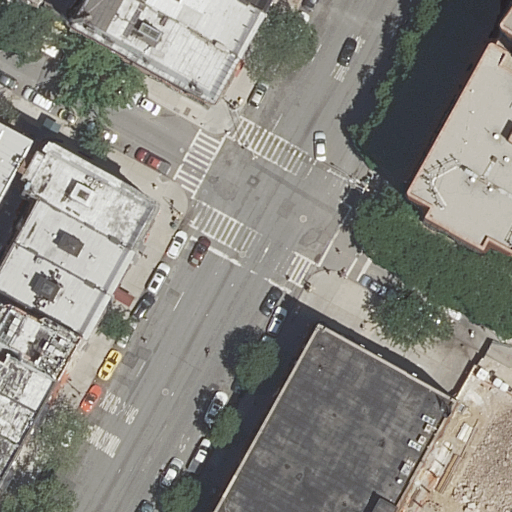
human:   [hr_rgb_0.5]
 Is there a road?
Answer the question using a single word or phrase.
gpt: yes

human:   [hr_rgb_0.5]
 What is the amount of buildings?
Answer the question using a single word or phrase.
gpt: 15

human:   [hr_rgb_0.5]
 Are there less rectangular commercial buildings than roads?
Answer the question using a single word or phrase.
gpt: yes

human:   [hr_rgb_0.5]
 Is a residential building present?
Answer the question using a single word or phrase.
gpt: yes

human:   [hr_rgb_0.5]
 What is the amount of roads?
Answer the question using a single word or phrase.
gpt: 12

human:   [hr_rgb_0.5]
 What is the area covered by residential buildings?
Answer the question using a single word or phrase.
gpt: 3300m2

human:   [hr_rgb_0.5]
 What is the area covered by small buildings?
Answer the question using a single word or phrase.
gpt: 143m2

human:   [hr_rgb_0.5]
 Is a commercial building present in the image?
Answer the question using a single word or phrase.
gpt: no

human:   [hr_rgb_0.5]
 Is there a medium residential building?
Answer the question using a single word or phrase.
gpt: yes

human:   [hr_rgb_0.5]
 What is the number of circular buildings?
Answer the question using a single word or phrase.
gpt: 0

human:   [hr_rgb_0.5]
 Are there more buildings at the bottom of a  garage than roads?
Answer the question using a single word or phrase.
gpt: no

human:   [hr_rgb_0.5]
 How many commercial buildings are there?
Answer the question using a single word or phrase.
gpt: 0

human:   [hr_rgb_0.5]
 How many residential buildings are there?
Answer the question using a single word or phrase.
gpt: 14

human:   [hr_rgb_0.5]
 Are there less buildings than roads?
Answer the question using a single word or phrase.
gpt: no

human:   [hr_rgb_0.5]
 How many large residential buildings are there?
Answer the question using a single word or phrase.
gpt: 2

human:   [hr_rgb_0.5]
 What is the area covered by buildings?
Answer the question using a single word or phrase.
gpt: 4375m2

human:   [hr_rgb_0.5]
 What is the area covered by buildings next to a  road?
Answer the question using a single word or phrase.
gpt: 4375m2

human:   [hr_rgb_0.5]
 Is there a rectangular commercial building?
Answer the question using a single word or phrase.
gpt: no

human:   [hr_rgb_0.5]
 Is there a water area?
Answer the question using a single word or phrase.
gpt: no

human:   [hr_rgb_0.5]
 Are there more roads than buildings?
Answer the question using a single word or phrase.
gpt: no

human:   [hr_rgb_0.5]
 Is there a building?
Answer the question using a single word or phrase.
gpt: yes

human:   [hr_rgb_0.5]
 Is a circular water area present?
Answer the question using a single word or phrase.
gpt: no

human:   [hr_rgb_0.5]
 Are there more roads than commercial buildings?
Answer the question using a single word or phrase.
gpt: yes

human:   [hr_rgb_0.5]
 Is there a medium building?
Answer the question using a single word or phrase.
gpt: yes

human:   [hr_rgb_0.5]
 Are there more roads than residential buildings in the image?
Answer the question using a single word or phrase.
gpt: no

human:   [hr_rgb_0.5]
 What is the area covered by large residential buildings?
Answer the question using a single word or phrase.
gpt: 1624m2

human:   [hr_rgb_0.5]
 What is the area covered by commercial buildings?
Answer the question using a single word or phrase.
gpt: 0m2

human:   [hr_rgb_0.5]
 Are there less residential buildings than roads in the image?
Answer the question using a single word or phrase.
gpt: no

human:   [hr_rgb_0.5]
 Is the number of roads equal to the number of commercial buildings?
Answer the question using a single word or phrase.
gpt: no

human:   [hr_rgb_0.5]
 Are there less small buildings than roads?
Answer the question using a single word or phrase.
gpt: yes

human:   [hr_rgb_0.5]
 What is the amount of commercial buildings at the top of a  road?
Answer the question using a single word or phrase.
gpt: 0

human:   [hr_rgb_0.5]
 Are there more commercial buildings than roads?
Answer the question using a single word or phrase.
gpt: no

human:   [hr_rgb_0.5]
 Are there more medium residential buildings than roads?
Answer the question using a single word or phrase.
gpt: no

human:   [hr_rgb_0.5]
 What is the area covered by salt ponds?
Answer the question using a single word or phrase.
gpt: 0m2

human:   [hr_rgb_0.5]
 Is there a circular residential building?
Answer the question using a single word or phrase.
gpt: no

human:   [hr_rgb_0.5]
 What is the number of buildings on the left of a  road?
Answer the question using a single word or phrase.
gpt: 12

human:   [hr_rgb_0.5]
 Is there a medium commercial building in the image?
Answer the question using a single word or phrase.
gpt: no

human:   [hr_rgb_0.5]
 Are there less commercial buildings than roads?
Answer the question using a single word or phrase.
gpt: yes

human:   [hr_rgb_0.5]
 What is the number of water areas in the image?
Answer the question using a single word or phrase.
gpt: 0

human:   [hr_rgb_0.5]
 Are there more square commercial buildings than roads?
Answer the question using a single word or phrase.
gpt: no

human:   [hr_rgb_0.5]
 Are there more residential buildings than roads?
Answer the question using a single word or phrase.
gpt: yes

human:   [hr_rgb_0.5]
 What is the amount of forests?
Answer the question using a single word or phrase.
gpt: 0

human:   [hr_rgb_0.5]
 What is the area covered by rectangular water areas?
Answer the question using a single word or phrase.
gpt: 0m2

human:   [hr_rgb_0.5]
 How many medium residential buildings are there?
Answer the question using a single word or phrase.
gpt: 7

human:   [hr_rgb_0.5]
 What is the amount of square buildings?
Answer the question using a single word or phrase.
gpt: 0

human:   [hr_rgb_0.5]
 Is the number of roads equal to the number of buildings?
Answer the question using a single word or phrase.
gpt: no

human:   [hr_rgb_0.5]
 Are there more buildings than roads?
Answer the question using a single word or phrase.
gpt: yes

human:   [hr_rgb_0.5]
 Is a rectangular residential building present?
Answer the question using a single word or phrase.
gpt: yes

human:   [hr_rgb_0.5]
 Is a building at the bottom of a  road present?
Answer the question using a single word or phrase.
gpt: yes

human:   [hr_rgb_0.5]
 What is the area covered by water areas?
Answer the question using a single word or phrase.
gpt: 0m2

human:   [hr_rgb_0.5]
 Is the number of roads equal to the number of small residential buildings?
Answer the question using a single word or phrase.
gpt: no

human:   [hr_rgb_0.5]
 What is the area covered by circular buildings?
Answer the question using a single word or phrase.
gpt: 0m2

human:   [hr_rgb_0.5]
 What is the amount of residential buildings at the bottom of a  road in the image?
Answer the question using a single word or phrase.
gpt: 9

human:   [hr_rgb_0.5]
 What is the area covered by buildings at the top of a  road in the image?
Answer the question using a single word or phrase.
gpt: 2345m2

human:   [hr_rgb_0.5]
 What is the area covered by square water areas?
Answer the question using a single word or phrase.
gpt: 0m2

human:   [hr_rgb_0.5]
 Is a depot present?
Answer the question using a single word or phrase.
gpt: no

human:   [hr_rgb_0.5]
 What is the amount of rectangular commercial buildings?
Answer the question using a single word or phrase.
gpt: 0

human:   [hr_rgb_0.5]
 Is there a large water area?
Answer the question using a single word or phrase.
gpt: no

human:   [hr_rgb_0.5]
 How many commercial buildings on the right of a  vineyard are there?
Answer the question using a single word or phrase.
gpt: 0

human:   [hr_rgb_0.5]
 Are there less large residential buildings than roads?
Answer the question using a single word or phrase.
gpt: yes

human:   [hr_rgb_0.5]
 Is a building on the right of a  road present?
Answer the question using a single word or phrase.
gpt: yes

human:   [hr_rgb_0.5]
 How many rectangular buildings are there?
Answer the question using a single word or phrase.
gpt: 8

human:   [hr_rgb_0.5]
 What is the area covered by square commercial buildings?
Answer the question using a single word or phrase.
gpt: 0m2

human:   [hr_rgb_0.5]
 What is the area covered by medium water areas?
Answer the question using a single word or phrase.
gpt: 0m2